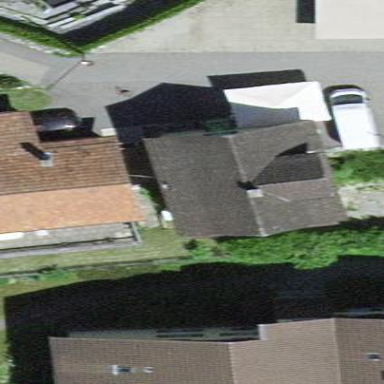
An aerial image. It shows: Simple house.